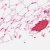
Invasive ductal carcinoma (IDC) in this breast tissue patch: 0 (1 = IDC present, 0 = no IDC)